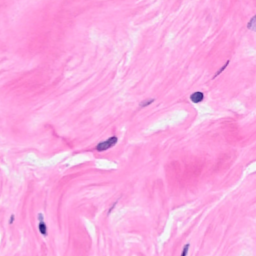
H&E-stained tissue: Breast